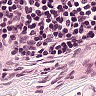
Metastatic tissue present: no